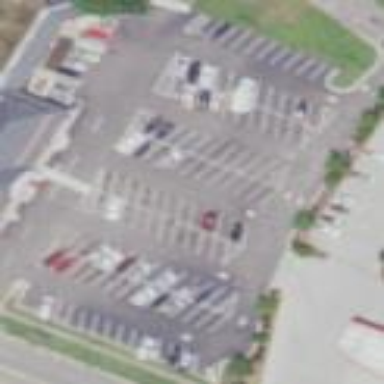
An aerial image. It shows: Parking area with asphalt surface.